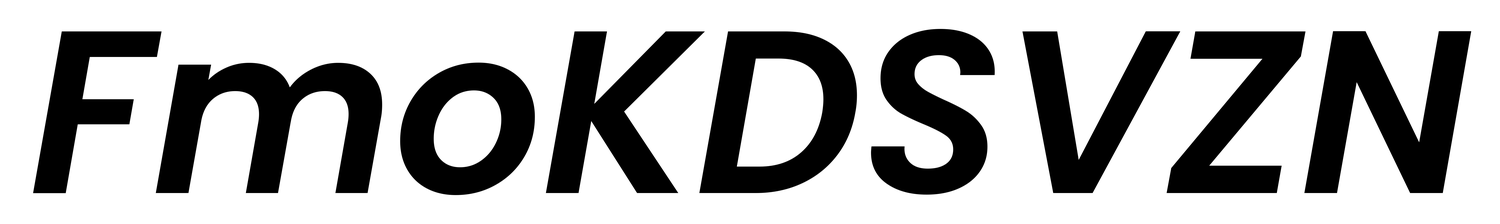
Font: Poppins-SemiBoldItalic